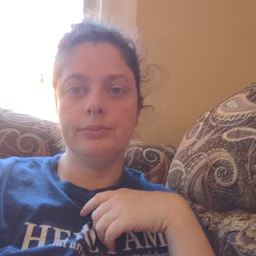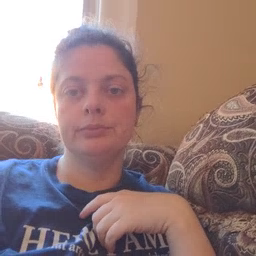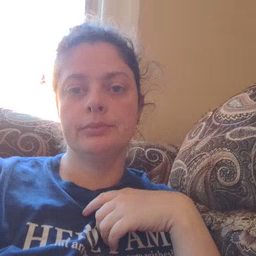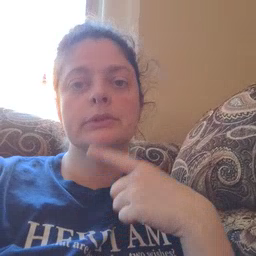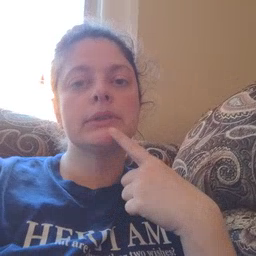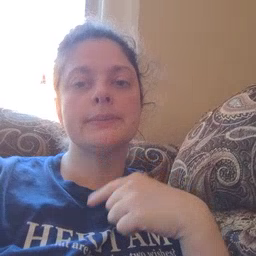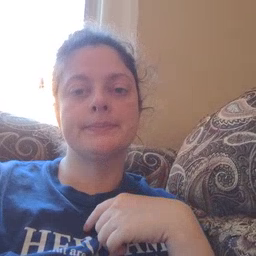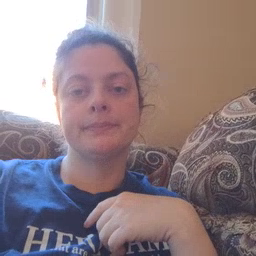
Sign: say